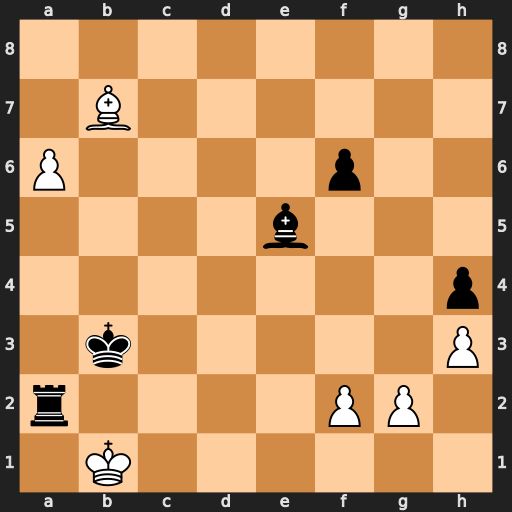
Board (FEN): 8/1B6/P4p2/4b3/7p/1k5P/r4PP1/1K6
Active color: w
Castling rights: -
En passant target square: -
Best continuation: Bd5+ Ka4 Kxa2 Bd4 g3 hxg3 fxg3